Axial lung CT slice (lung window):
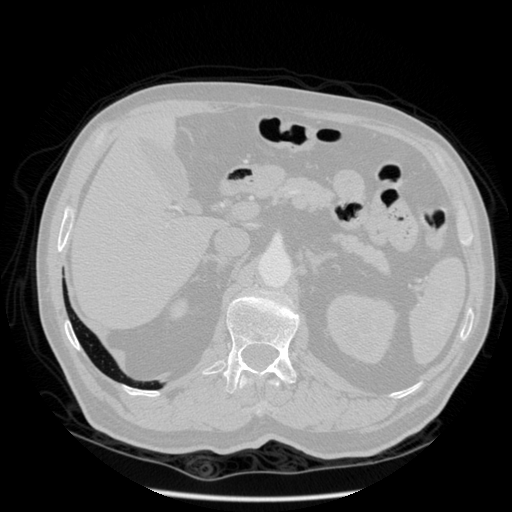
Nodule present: no